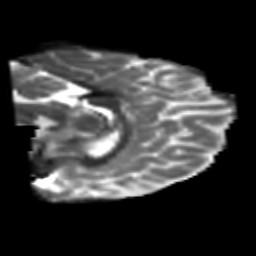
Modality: T2w
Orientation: sagittal
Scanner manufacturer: siemens
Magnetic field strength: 3 T
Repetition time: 6.8 s
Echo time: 0.093 s